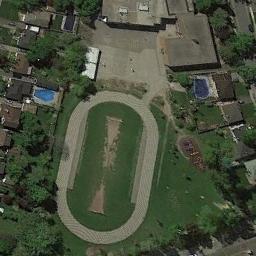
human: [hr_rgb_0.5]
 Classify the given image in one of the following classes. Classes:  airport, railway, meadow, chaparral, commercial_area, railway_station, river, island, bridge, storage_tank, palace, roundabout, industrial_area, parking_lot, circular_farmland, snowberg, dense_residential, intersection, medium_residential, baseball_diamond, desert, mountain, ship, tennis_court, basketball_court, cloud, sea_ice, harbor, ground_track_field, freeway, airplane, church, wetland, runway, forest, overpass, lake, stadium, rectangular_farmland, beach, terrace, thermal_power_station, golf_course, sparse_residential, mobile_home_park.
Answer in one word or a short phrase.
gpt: ground_track_field